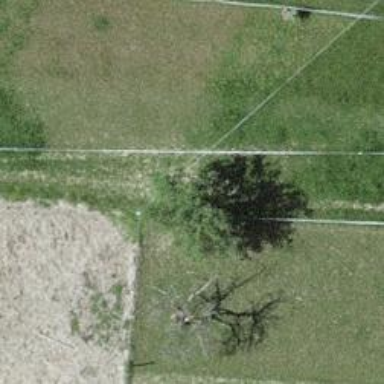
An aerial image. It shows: Single tag "natural: tree."